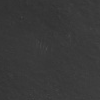
Atmospheric dust classification: not_dusty